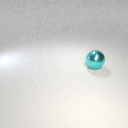
large cyan metal sphere